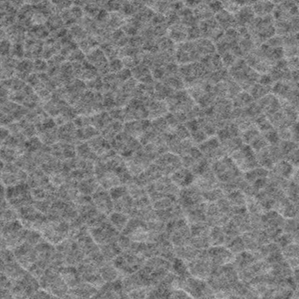
Label: frost